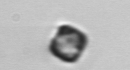
Label: Thalassiosira